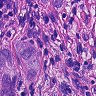
Metastatic tissue present: yes